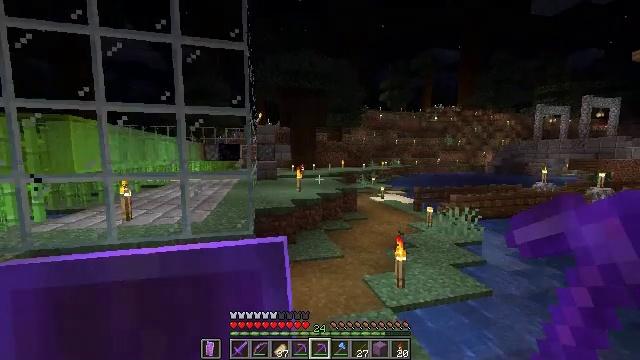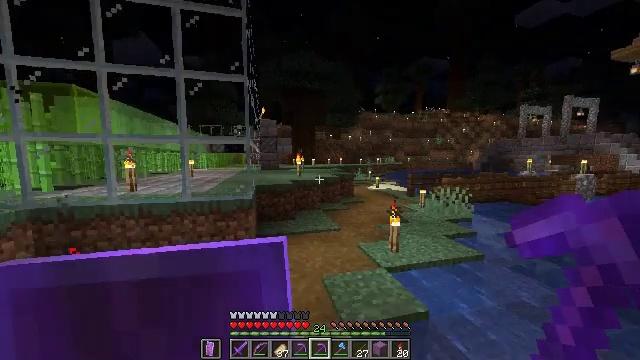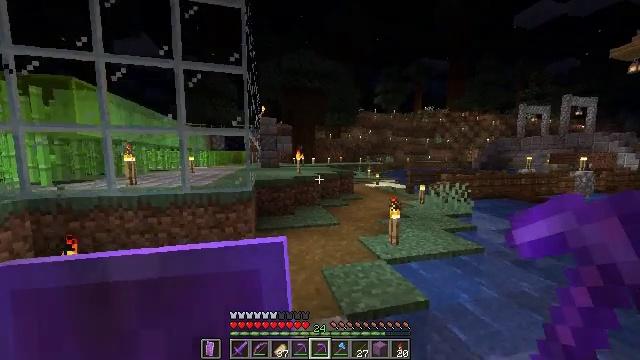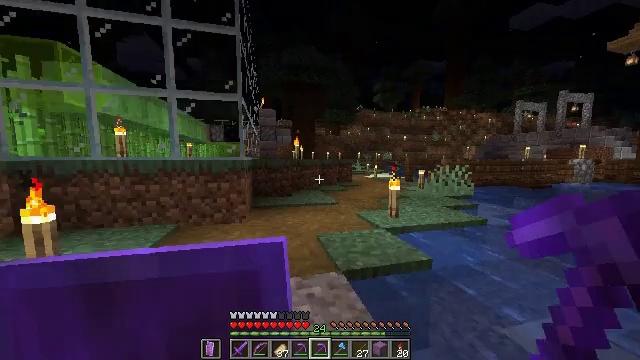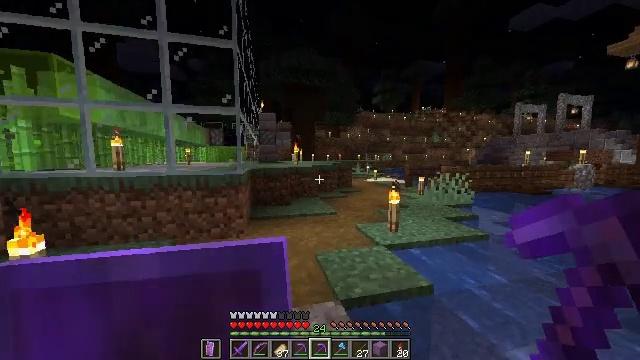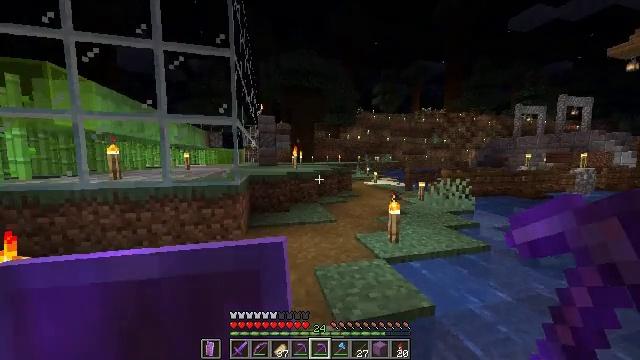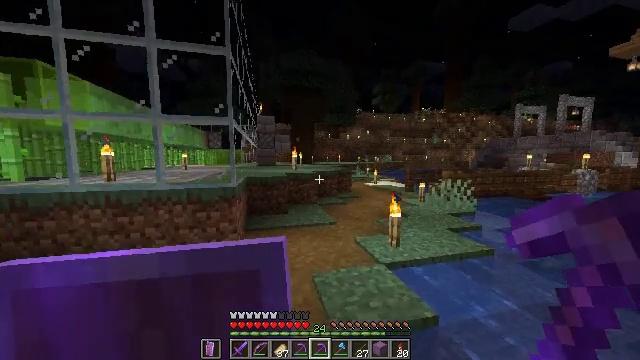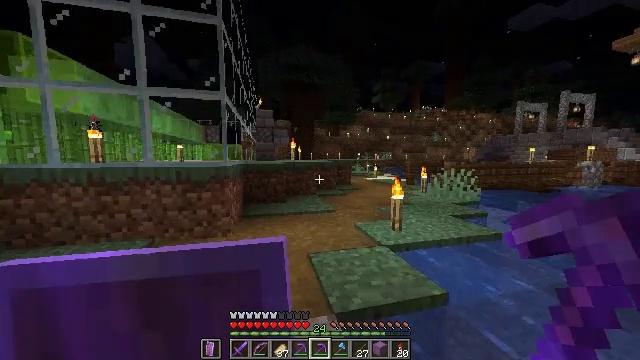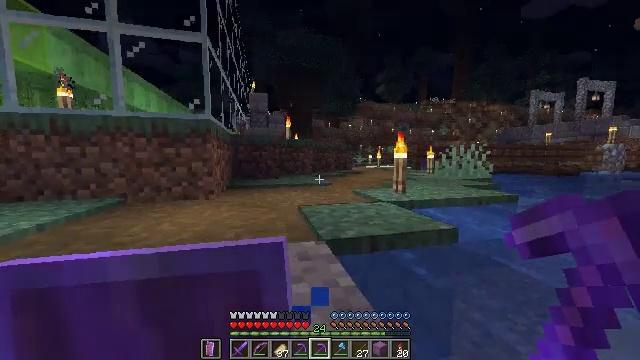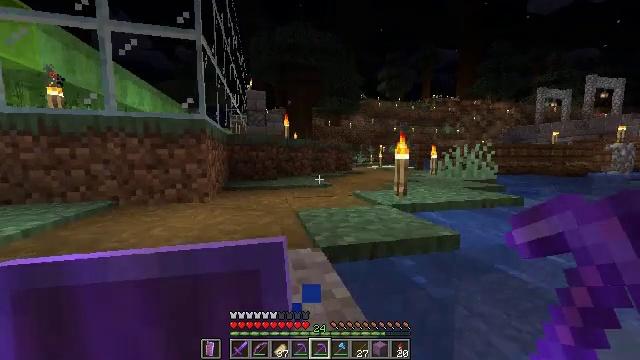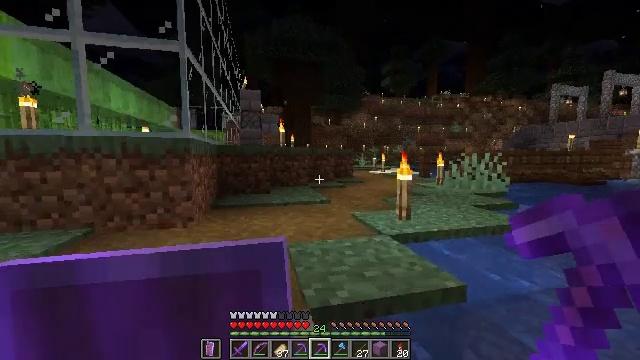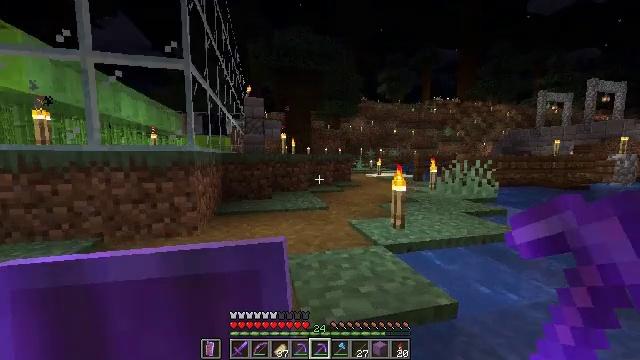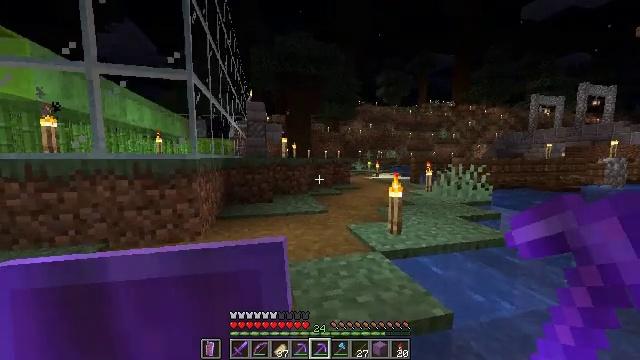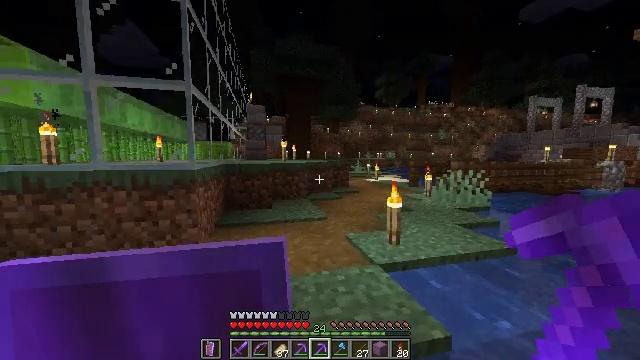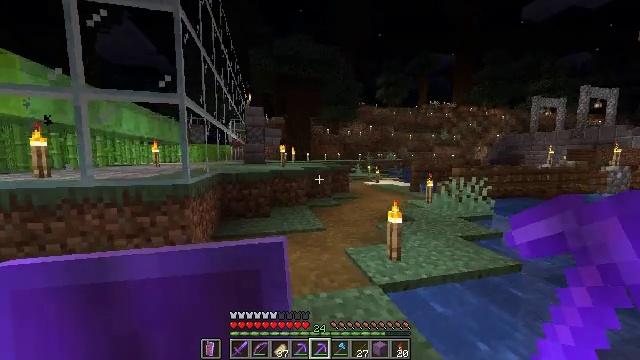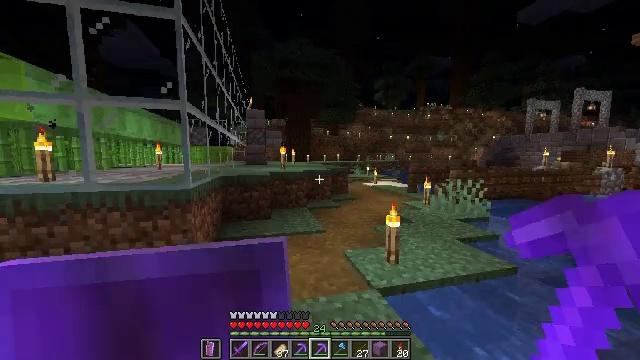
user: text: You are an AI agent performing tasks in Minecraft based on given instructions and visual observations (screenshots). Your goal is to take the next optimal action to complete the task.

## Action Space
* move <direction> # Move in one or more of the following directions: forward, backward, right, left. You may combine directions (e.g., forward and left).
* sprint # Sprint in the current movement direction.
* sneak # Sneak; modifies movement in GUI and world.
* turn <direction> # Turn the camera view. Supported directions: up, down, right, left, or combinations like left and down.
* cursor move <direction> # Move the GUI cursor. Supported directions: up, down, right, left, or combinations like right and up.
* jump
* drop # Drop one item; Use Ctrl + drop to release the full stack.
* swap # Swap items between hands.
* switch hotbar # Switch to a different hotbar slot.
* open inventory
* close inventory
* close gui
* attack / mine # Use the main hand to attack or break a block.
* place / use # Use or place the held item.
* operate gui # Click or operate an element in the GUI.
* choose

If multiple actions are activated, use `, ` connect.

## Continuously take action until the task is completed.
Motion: motion action
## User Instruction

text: Open the crafting table to craft magenta dye.
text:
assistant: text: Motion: move forward, sprint, jump
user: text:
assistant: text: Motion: move forward, sprint, jump
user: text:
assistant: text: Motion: move forward, sprint, jump
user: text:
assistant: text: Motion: move forward, sprint
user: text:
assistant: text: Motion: move forward, sprint
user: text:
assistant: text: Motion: move forward, sprint
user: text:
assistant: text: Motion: move forward, sprint
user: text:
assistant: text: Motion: move forward, sprint
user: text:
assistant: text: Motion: move forward, sprint
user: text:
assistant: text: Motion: move forward, sprint
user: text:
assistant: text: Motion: move forward, sprint
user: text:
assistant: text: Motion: move forward, sprint
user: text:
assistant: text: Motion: move forward, sprint
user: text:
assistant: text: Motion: move forward, sprint
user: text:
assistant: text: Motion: move forward, sprint
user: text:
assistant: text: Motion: move forward, sprint
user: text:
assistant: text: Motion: move forward, sprint, jump
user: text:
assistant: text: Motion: move forward, sprint, turn left, jump
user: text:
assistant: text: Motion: move forward, sprint, turn left and down, jump
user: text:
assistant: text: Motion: move forward, sprint, turn left, jump
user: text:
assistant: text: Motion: move forward, sprint, jump
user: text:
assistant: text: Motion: move forward, sprint, jump
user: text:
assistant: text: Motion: move forward, sprint, turn down, jump
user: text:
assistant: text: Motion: move forward, sprint, turn right and down, jump
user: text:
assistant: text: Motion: move forward, sprint, turn down, jump
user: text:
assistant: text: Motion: move forward, sprint, turn down, jump
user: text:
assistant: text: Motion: move forward, sprint, turn down, jump
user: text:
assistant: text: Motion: move forward, sprint, turn right and down, jump
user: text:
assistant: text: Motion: move forward, sprint, turn right and down
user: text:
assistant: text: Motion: move forward, sprint